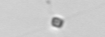
Label: Chaetoceros_tenuissimus